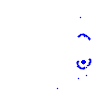
Particle: pion